RGB frame:
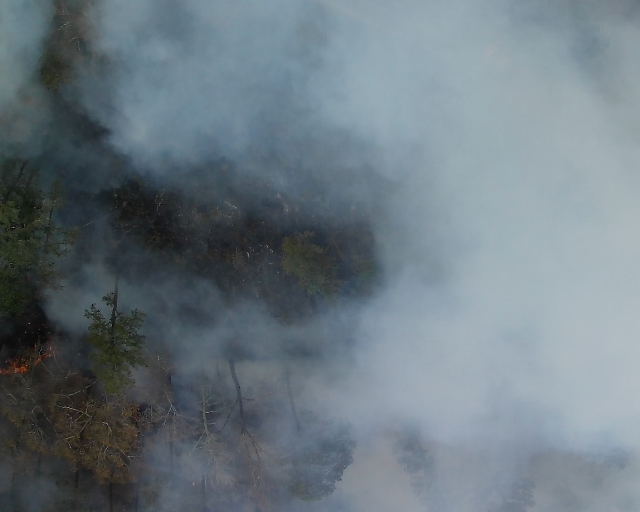
Thermal frame:
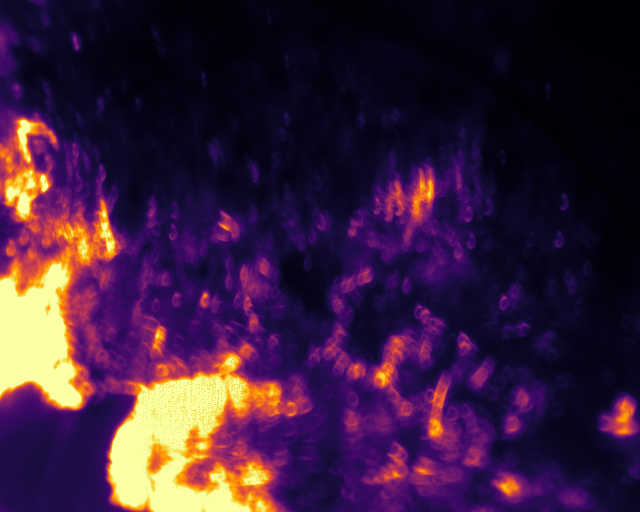
Captured: 2026-02-26 03:05:50
Pixels at or above 80 °C: 56763 (fraction of frame: 0.1732)